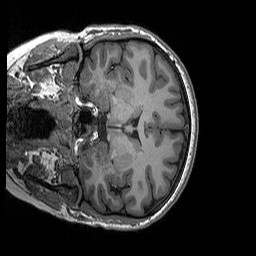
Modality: T1w
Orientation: coronal
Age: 25
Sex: female
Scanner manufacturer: siemens
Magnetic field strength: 3 T
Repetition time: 2.3 s
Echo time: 0.00298 s